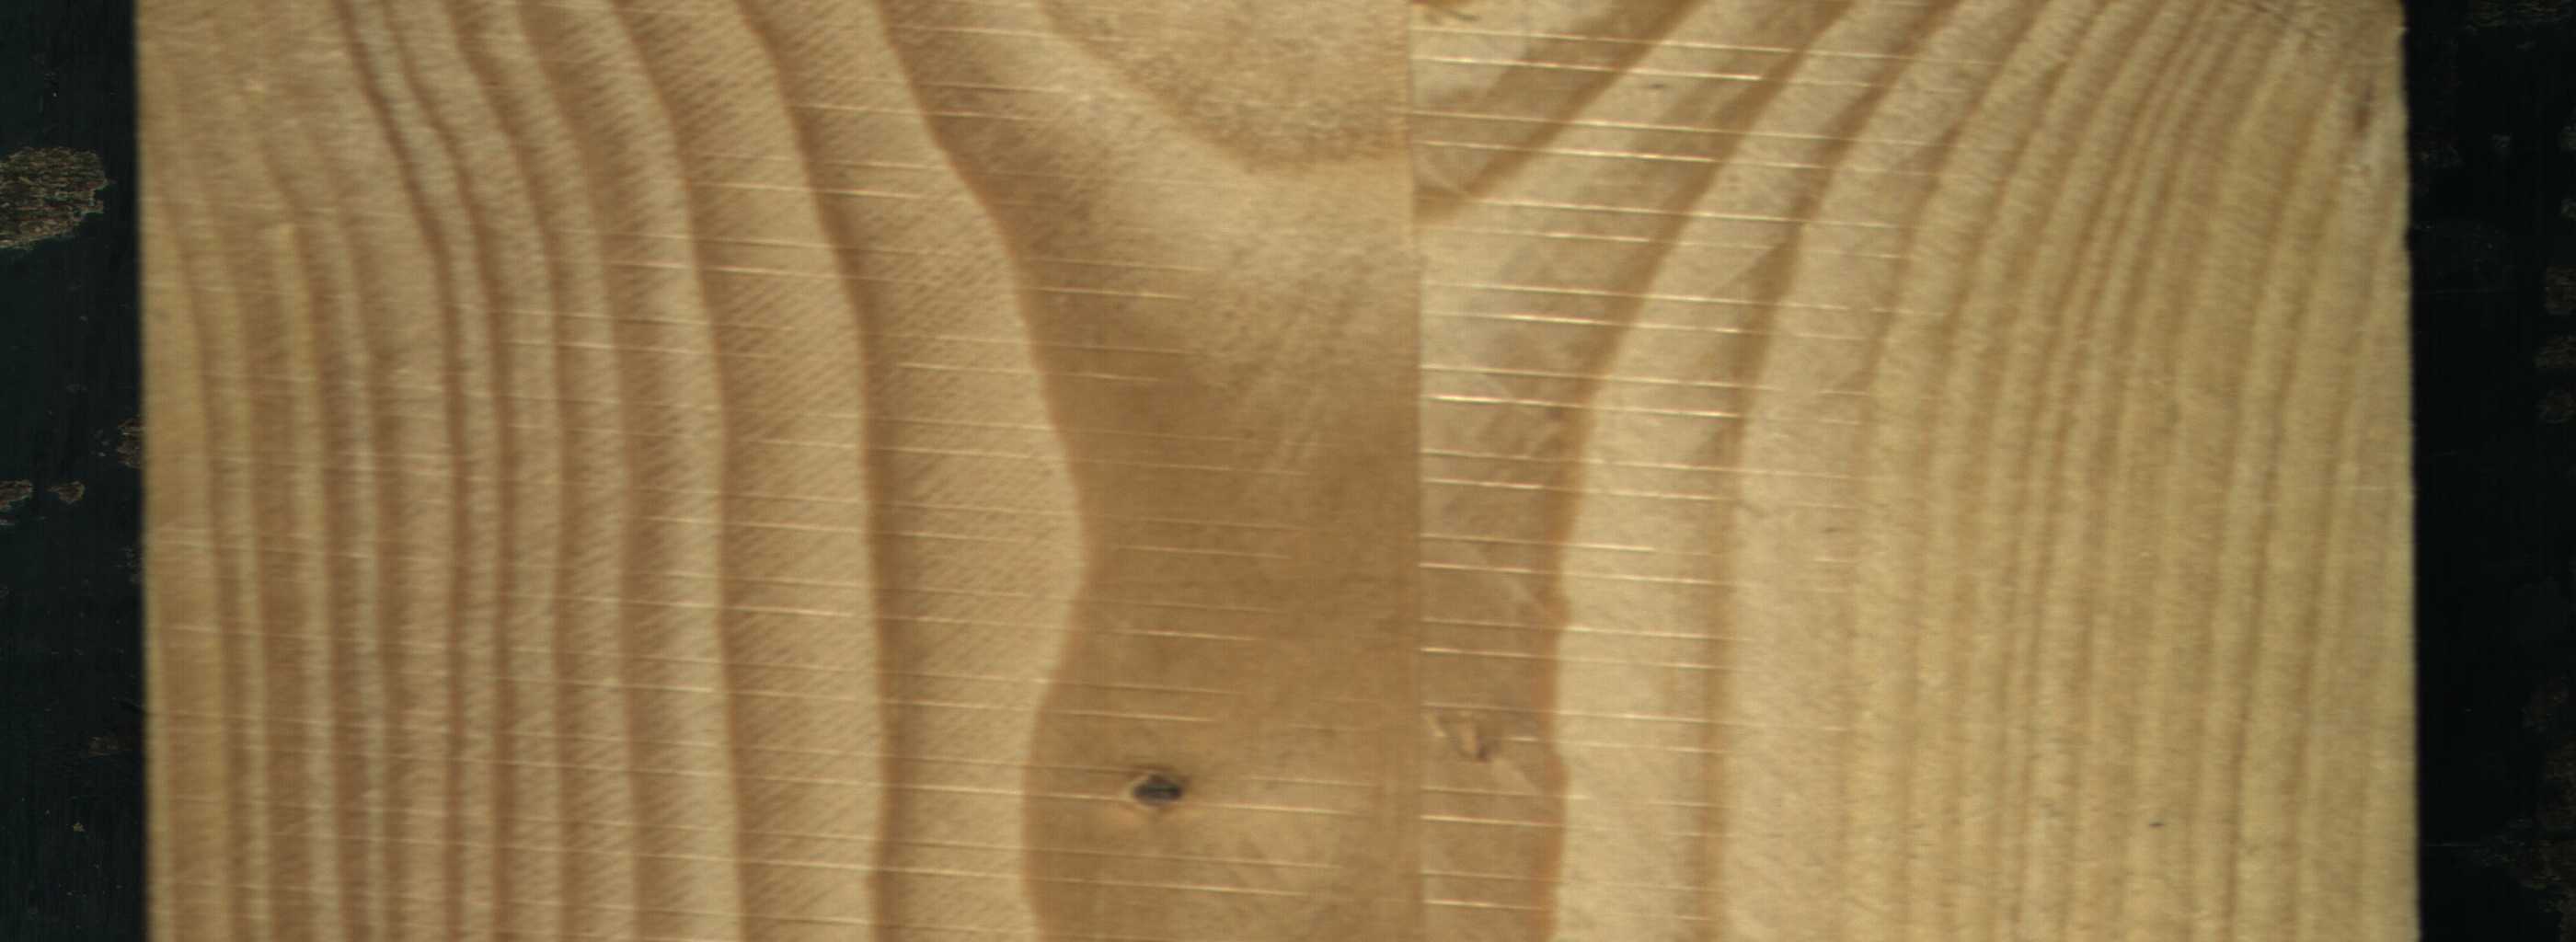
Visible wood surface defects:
Live_Knot